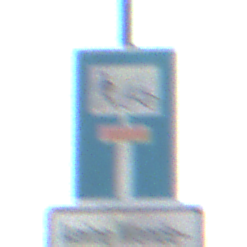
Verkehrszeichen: SackgasseRadverkehrFussgaengerDurchlaessig
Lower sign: HinweisGeaenderteVorfahrtVerkehrsfuehrungVerkehrsregelung3
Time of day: Midday
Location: Outdoor (Nature)
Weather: Clear
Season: NotSpecified
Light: Natural